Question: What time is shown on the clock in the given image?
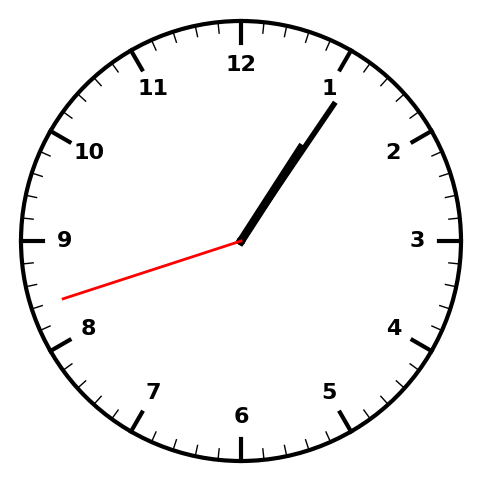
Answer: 01:05:42